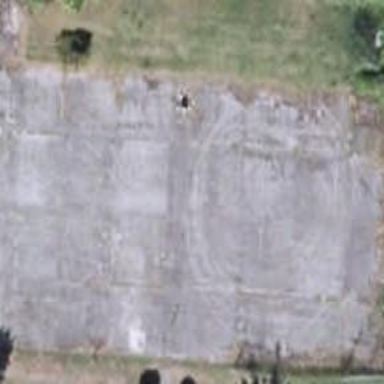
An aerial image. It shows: Concrete tennis pitch for leisure land.